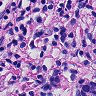
Metastatic tissue present: yes